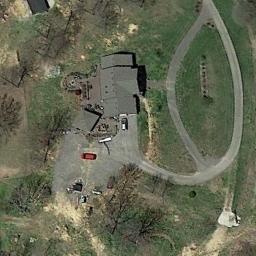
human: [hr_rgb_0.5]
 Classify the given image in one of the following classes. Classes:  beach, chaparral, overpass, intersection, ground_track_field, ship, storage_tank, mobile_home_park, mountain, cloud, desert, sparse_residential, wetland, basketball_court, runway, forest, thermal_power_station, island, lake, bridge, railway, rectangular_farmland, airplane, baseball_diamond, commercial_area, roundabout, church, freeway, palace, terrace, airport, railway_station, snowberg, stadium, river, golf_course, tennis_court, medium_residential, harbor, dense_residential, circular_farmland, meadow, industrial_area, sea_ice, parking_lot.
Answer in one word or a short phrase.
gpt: sparse_residential